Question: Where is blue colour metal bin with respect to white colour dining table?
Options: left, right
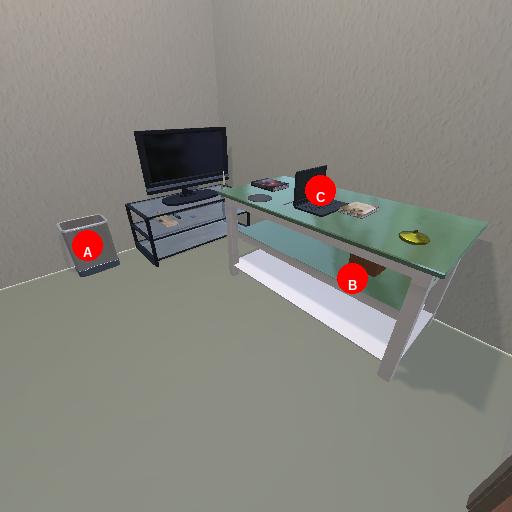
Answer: left